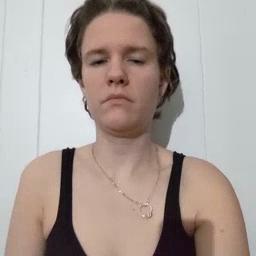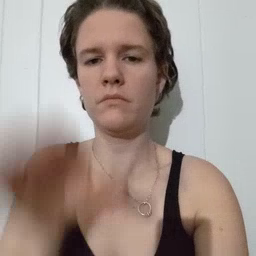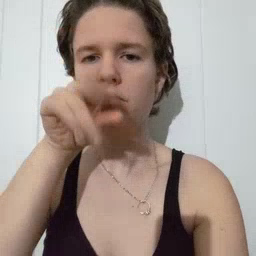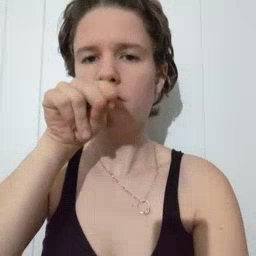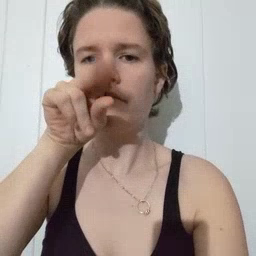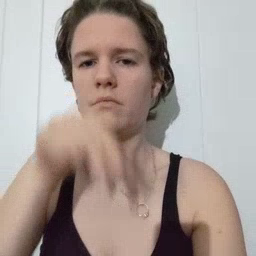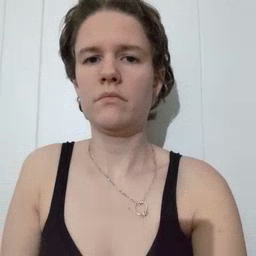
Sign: duck